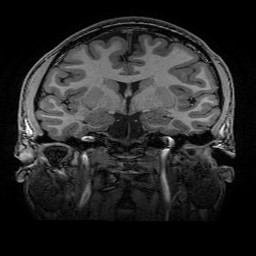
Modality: T1w
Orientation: sagittal
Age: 19
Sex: male
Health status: healthy
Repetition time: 2.53 s
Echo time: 0.0034 s